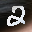
Label: 2